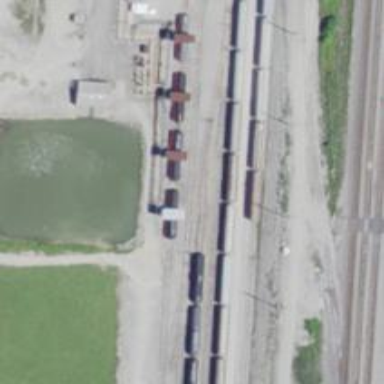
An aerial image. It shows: Railway yard in service.